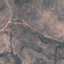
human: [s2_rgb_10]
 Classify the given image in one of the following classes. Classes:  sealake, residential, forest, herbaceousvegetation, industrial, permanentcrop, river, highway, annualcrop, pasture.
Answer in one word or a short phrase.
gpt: HerbaceousVegetation